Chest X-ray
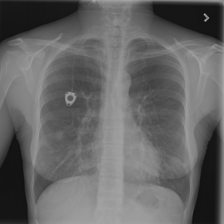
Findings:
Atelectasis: negative
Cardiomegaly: negative
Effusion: negative
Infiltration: positive
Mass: negative
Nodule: positive
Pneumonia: negative
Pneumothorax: negative
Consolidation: negative
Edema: negative
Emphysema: negative
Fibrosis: negative
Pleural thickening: negative
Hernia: negative